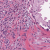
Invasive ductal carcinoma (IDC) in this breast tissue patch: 1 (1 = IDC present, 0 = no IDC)